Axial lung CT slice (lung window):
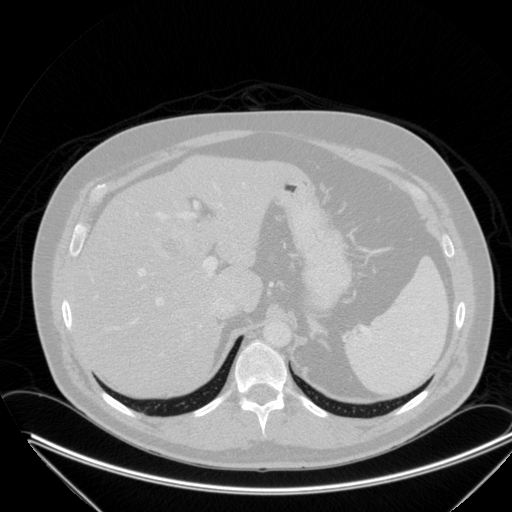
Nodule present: no